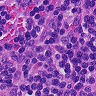
Metastatic tissue present: no